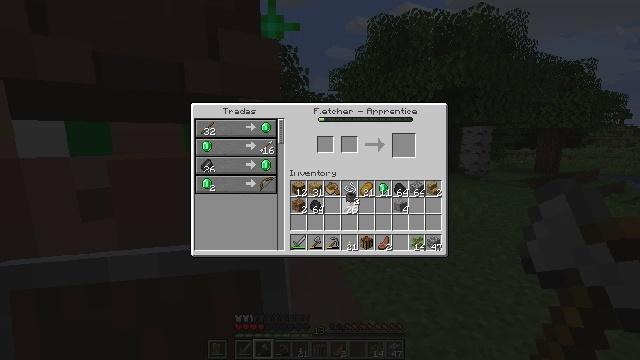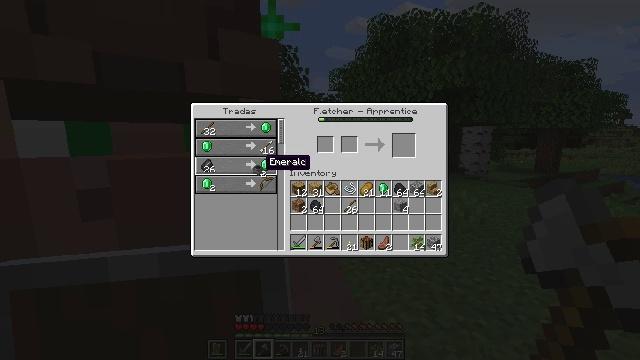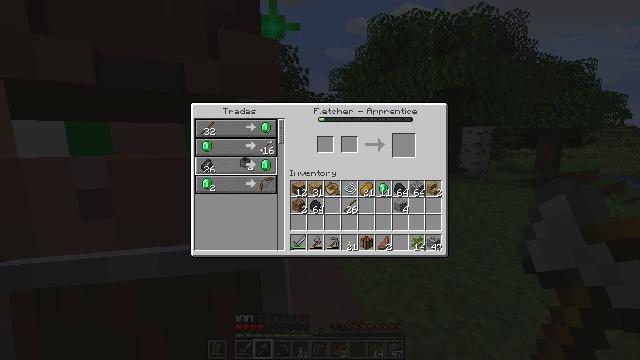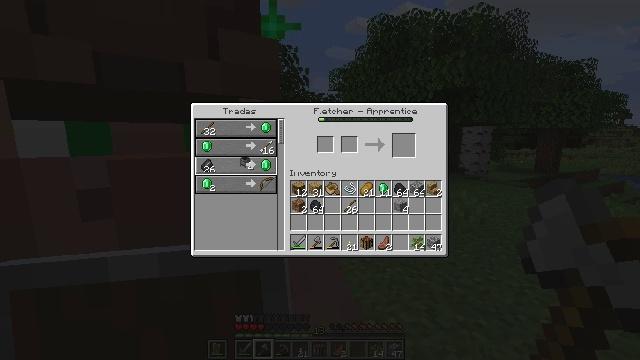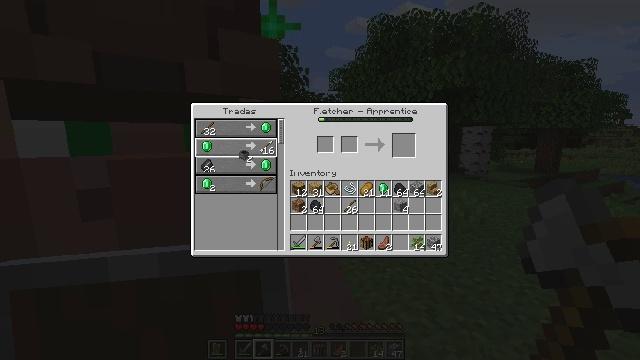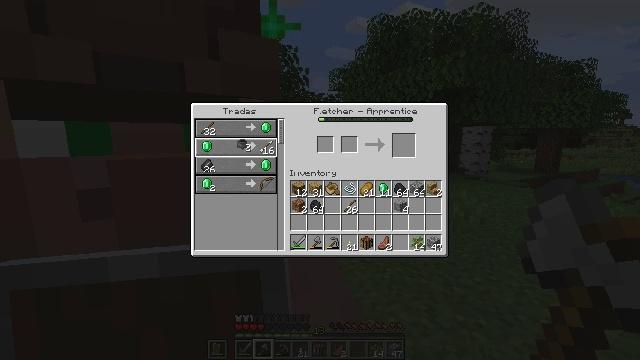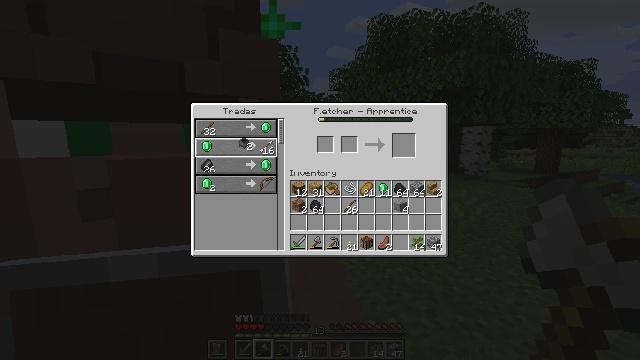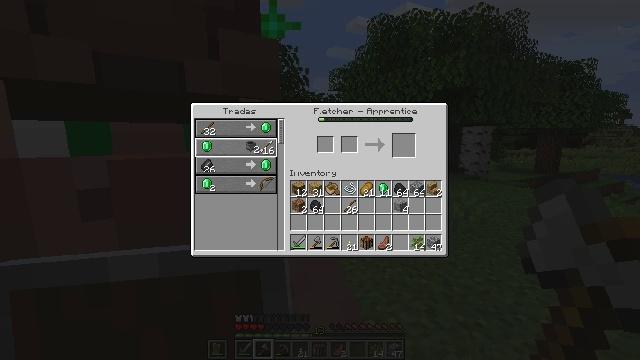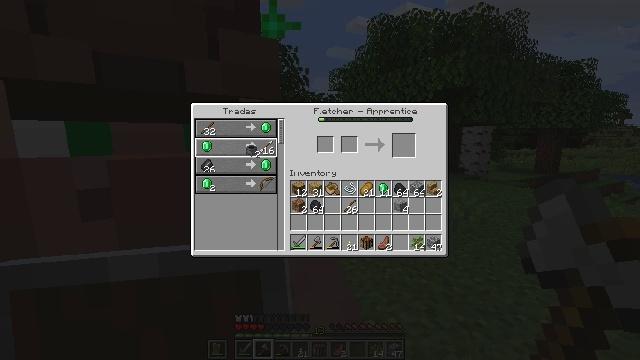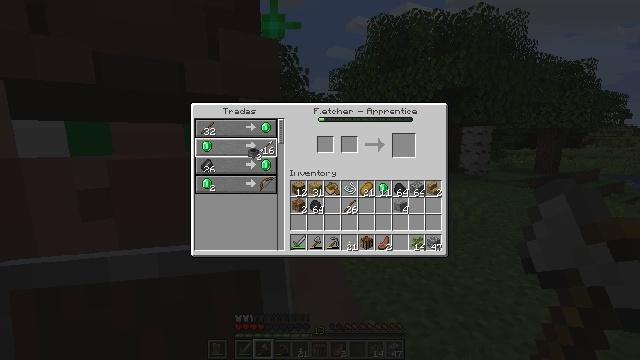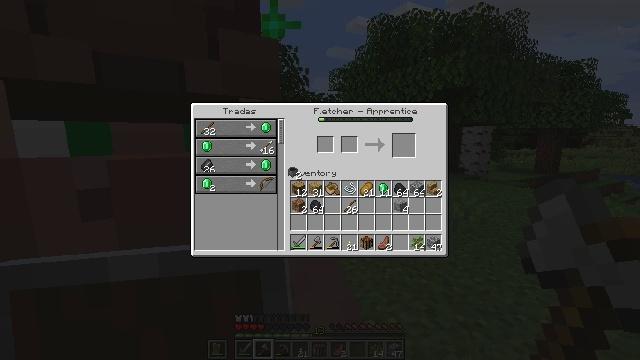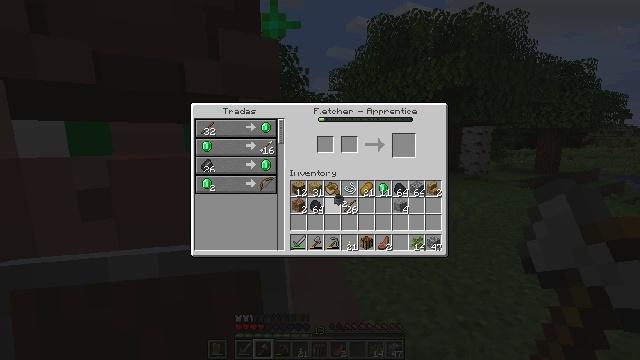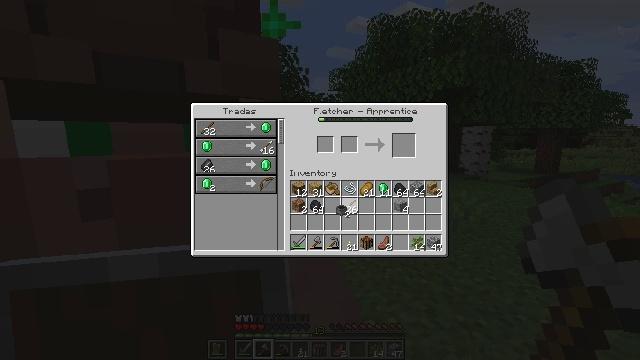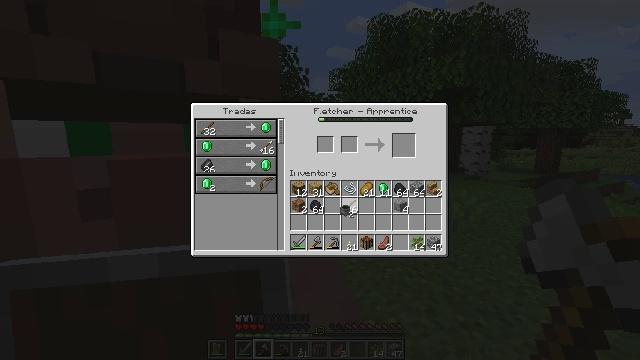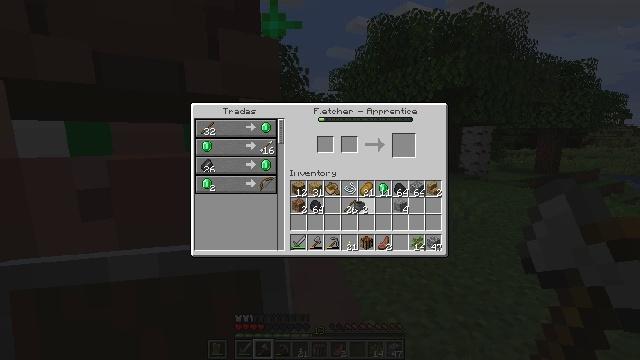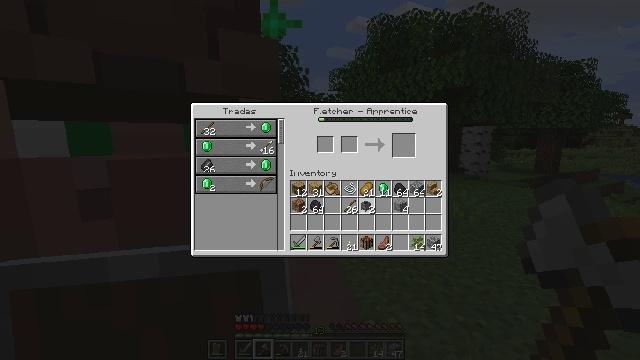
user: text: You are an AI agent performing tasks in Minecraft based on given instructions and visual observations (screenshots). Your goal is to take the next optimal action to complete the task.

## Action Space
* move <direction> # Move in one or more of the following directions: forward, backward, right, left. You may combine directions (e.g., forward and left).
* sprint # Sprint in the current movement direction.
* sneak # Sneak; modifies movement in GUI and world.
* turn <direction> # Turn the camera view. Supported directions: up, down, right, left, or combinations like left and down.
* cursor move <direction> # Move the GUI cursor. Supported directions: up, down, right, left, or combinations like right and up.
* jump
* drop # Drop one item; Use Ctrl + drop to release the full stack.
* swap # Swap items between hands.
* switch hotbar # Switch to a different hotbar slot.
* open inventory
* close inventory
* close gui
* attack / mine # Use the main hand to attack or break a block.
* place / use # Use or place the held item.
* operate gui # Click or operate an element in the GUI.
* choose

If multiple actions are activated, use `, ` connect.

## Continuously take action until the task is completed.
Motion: motion action
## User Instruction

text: Open the crafting table and make a bow.
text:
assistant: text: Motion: turn left and up
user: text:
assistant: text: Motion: turn left and up
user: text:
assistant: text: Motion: no_op
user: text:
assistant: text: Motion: turn up
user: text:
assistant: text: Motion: turn up
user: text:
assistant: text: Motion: no_op
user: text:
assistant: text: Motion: no_op
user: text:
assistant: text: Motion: no_op
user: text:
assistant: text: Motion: no_op
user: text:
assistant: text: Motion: turn right and down
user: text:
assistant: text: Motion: turn right and down
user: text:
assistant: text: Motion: turn down
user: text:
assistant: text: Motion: no_op
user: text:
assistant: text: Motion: turn right
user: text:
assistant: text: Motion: no_op
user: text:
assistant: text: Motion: attack / mine
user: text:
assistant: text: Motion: attack / mine
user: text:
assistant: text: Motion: no_op
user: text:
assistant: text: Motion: no_op
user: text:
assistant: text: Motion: no_op
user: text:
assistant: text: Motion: turn left
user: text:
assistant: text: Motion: no_op
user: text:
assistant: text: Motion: no_op
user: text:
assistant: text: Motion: turn left and up
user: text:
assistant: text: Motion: turn left and up
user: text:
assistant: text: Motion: turn left and up
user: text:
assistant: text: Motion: turn left and down
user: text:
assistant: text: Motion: turn left and down
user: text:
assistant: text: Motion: no_op
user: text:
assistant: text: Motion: no_op